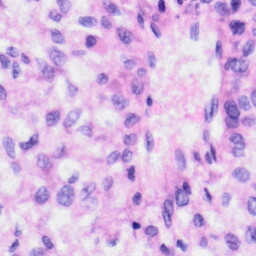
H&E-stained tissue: Liver